Lunar surface albedo tile
Center latitude: -36.039
Center longitude: 39.092
Resolution (meters per pixel, mean): 111.06
Tile area (km^2): 11666.87
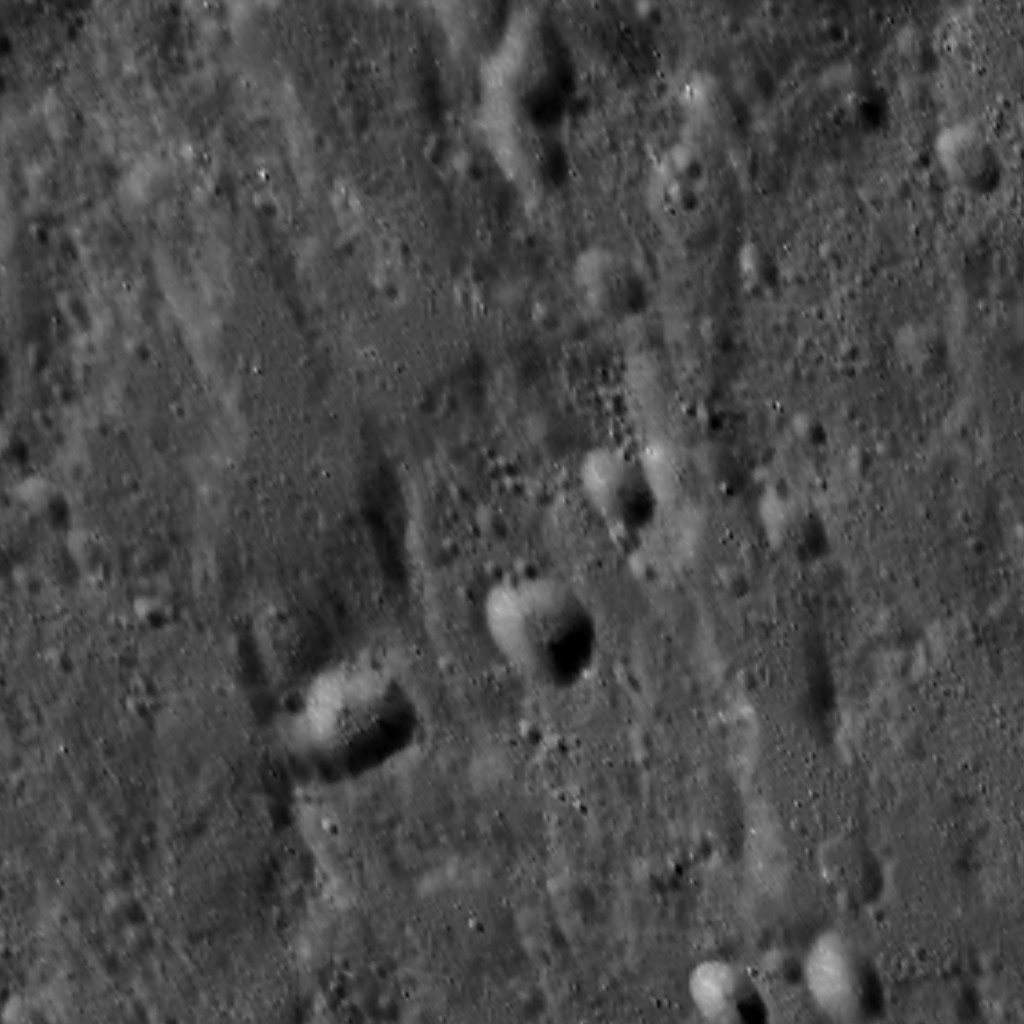